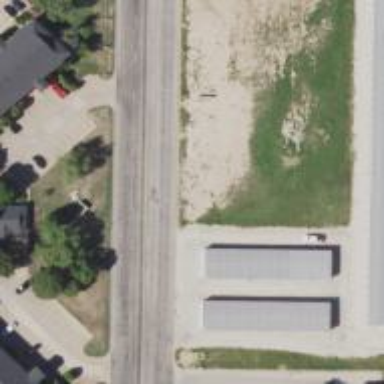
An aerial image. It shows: Area designated for garages.